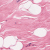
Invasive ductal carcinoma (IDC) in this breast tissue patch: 0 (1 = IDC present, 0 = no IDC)